Question: This is a problem I at first didn't thought was so problematic, and perhaps it aint, but I haven't found a solution yet. I've tried a few different approaches but didn't really get the correct solution.
I've tried to show in this picture.

1. When the topic is short, the comment count should follow after directly.
2. When the topic is longer, it should be cut (hidden) and the comment count should only take up as much width as it has to.
3. The above should work even when the comment count is longer/shorter.
Hope this is clear enough. Thanks for any inputs!
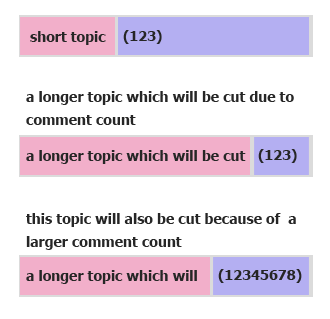
Answer: I had to use JavaScript: <URL>